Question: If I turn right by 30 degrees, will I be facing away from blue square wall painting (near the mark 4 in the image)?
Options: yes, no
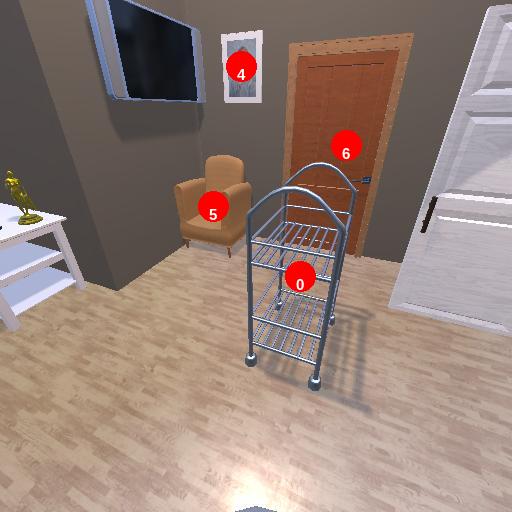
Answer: yes